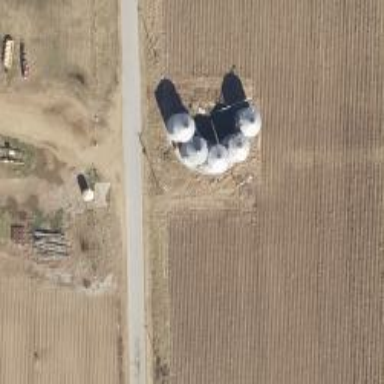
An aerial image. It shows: Silo.